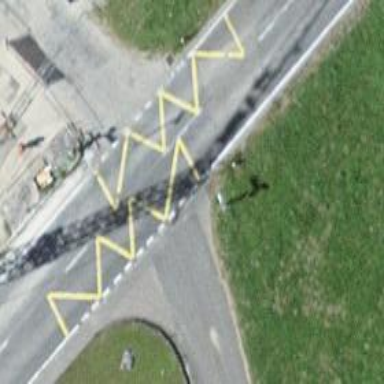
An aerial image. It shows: Bus stop equipped with public transport stop position.